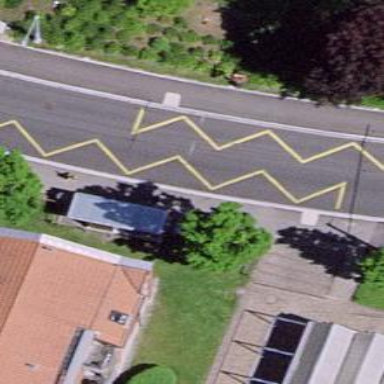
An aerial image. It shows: Trolleybus stop position for public transport.